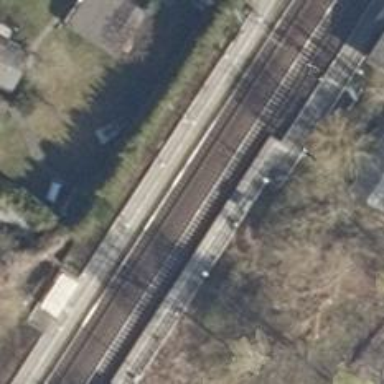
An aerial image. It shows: Public transport station located at railway halt.